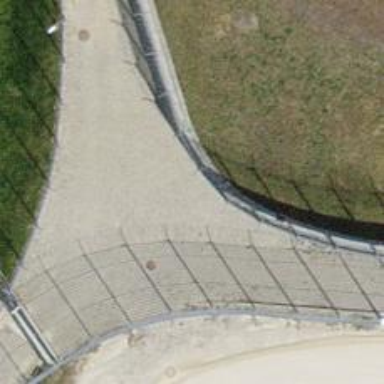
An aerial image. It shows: Fence is in the image.